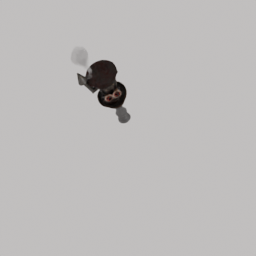
Label: people